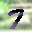
Label: 7